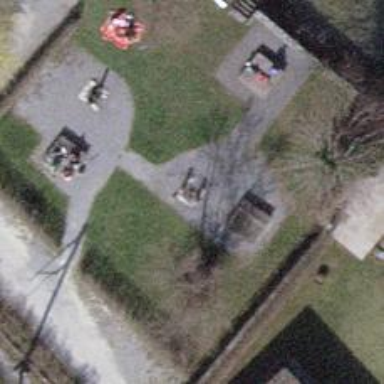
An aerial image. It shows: BBQ amenity.